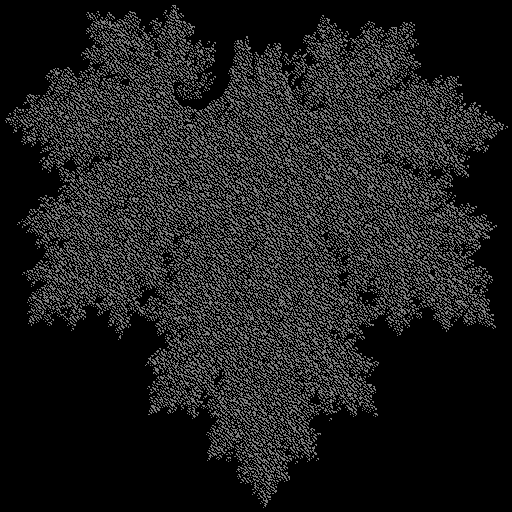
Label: maple_leaf